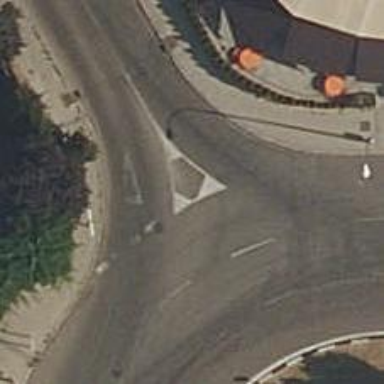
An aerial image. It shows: Road with "give way" sign.